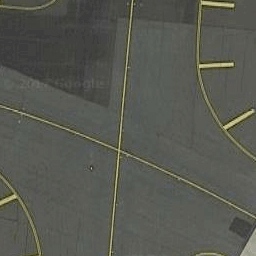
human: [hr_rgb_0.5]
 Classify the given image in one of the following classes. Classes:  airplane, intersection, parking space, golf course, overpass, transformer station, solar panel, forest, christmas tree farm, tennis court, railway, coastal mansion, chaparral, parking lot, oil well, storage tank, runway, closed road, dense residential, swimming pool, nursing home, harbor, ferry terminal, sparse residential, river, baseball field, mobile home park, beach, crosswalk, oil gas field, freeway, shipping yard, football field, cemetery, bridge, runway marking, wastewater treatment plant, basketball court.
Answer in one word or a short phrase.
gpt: runway marking